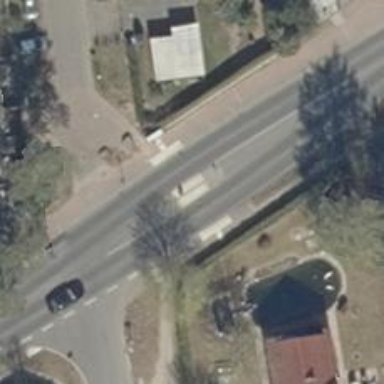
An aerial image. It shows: Unmarked crossing with traffic island.